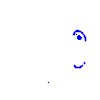
Particle: pion